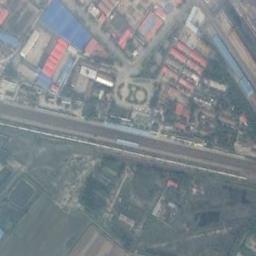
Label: railway